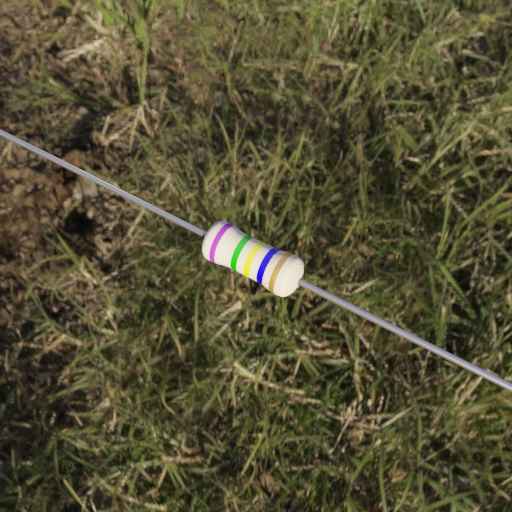
Resistor colour bands (in order): violet, green, yellow, blue, gold